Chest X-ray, PA view. Patient: 61 years old, sex M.
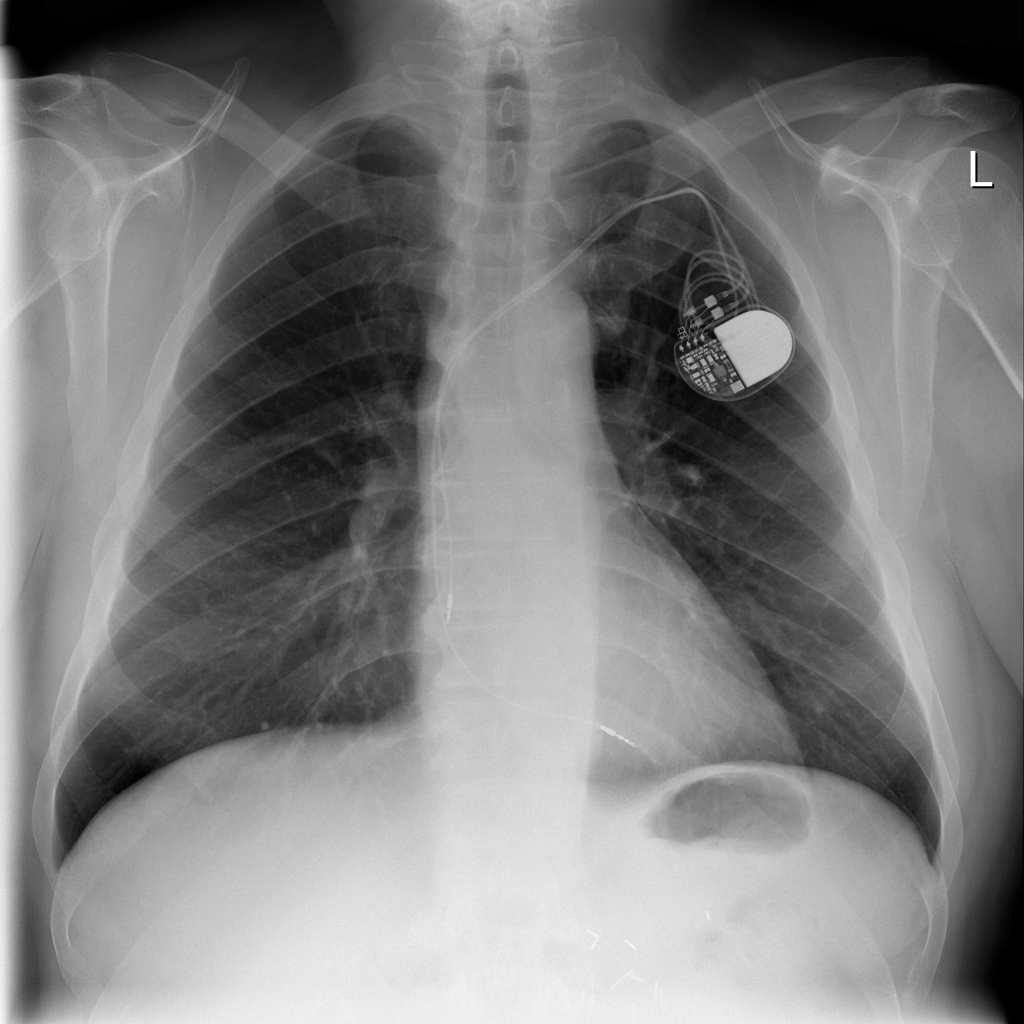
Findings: No Finding